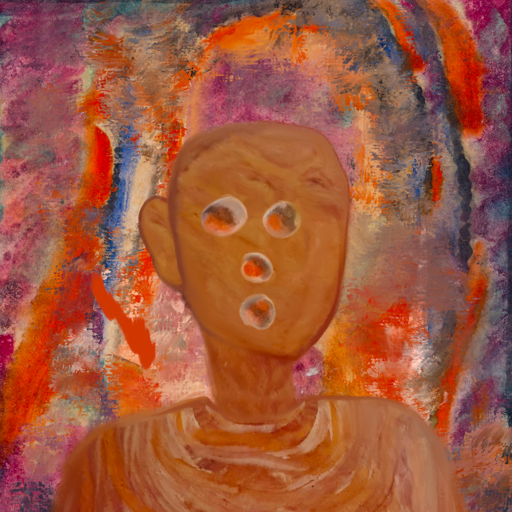
Background: Experience, Head And Neck Front: Pious_Lady, Face Front: Rupkatha, Bust: Pious_Lady, Hair Front: Blank, Head Accessory: Blank, Second Necklace: Blank, Necklace: Blank, Baby: Blank